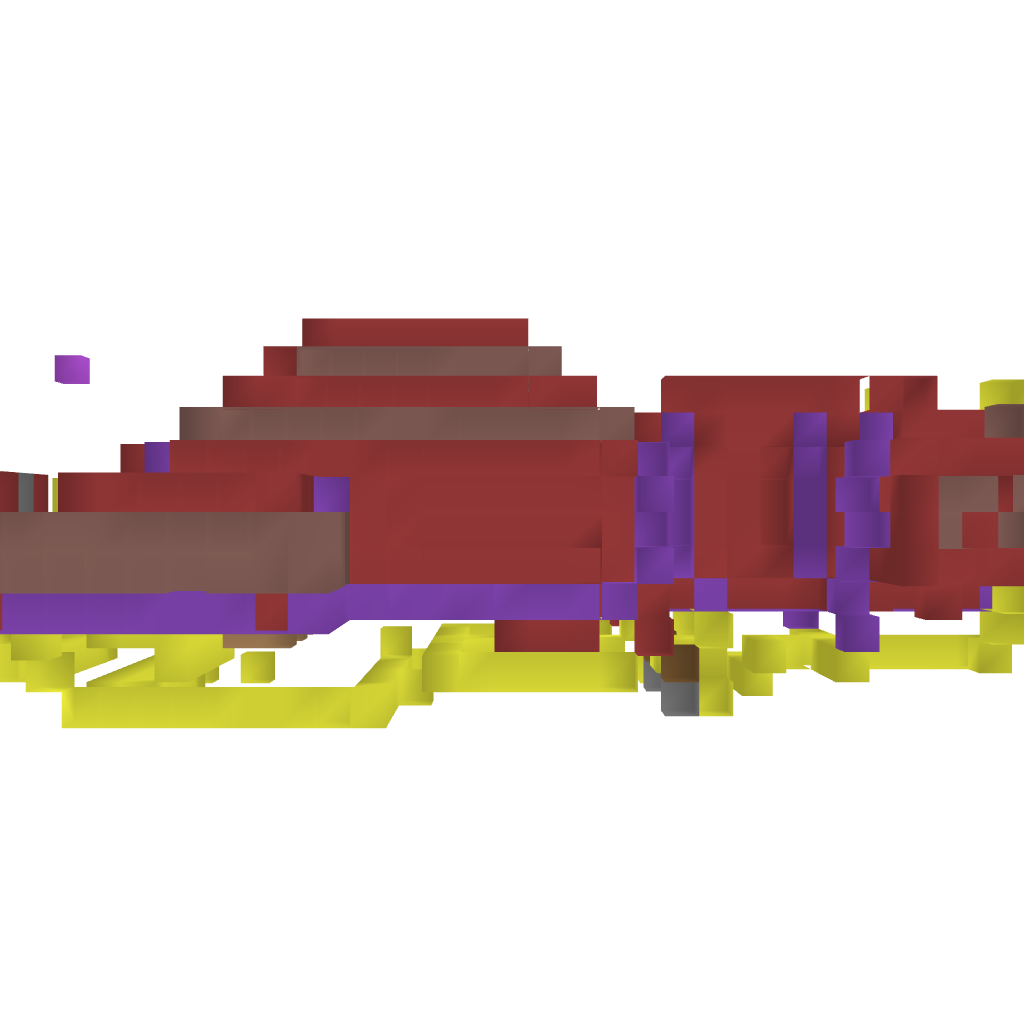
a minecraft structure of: NetherBoat Mecanism bad low quality